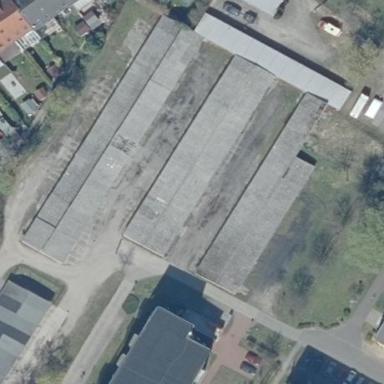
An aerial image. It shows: Group of garages.